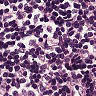
Metastatic tissue present: no